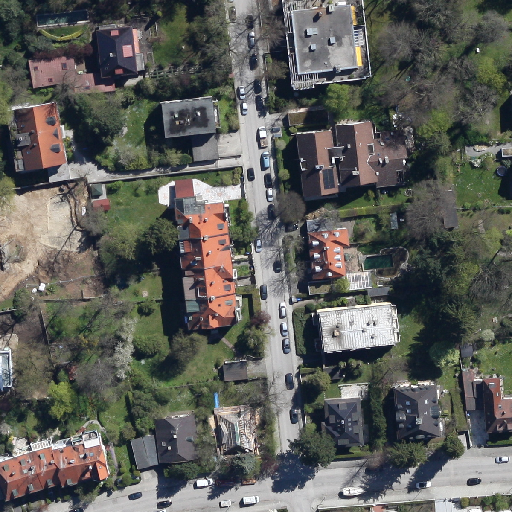
Referring expression: car